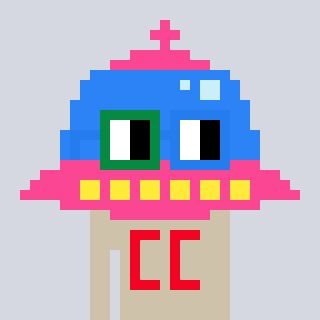
a pixel art character with square green and blue glasses, a ufo-shaped head and a bege-colored body on a cool background